Question: I'am trying to add some new features to my file-management system. But I get struck with the following. I have 3 folders (Source, Destination and Archive). Each of them has 3 sub-folders (A, B and C). Only the sub-folders in Source contain 1 or more files. These will be re-written (moved) in Destination or Archive (depends on some requirements).
The files in the sub-folders (A, B and C) in Source will only be rewritten to the sub-folders (A, B, and C) in Destination if:
1. They ARE the last created file AND if they are at least 120 seconds old.
If they the last created file but they at least 120 seconds old, they will be moved to the sub-folders (A, B, and C) in Archive.
If they the last created file and they at least 120 seconds old, they will stay in the current sub-folders (A, B, and C) in Source
During the re-writing process, the content of Power in the file will be multiplied by 10.
[ ]
This is the code I have, I get the following error: 'The filename, directory name, or volume label syntax is incorrect: ':''
Can someone help and tell what I'm doing wrong and why nothing is getting re-written/moved or deleted? Much appreciated!
'''
import os, os.path
import time
#Make source, destination and archive paths.
src = r'c:\data\AM\Desktop\Source'
dst = r'c:\data\AM\Desktop\Destination'
arc = r'c:\data\AM\Desktop\Archive'
os.chdir(src)
#Now we want to get the absolute paths of the files which will be used to re-write the files.
for root, subdirs, files in os.walk('.'):
src_path = os.path.join(src, root)
dst_path = os.path.join(dst, root)
arc_path = os.path.join(arc, root)
for f in files:
src_fpath = os.path.join(src_path, f)
dst_fpath = os.path.join(dst_path, f)
arc_fpath = os.path.join(arc_path, f)
#Get only the newest files inside the src_fpath and store it in newest_file_paths.
newest_file_paths = max(src_fpath, key=os.path.getctime)
#Now we start reading data from the old files, write it into the new files and delete the old files.
with open(src_fpath, 'r') as read1, open(dst_fpath, 'w') as write1, open(arc_fpath, 'w') as write2:
data = {
'Power': None,
}
for line in read1:
splitter = (ID, Item, Content, Status) = line.strip().split()
#If the file(s) ARE the last created file(s) AND if they are at least 120 seconds old. Rewrite in Destination and remove in Source.
if read1 == newest_file_paths and os.path.getctime(newest_file_paths) < time.time() - 120 and Item in data:
Content = str(int(Content) * 10)
write1.write(ID+' '+Item+' '+Content+' '+Status+'
')
write1.write(line)
os.remove(src_fpath)
#If the file(s) ARE NOT the last created file(s) but they ARE at least 120 seconds old. Rewrite in Archive and remove in Source
elif read1 == newest_file_paths and os.path.getctime(newest_file_paths) > time.time() - 120 and Item in data:
write2.write(line)
os.remove(src_fpath)
#If they ARE NOT the last created file and they ARE NOT at least 120 seconds old. Stay in Source.
else:
continue
'''
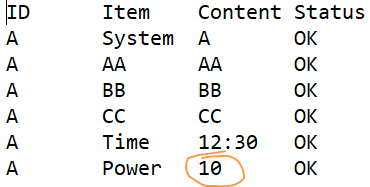
Answer: Something like this might get you started with what I mean in the comments:
'''
import os, os.path
import time
def rewrite(src_fpath, dst_fpath):
# Ensure the directory exists:
os.makedirs(os.path.dirname(dst_fpath), exist_ok=True)
with open(src_fpath, "r") as read1, open(dst_fpath, "w") as write1:
for line in read1:
(ID, Item, Content, Status) = line.strip().split()
Content = str(int(Content) * 10)
write1.write(ID + " " + Item + " " + Content + " " + Status + "
")
write1.write(line)
print("Wrote", dst_fpath, "based on", src_fpath)
# Uncomment this to actually remove the originals:
# os.remove(src_fpath)
def process(src_dir, dst_dir, arc_dir, max_age=120):
operations = []
for dirpath, dirnames, filenames in os.walk(src_dir):
if not filenames:
# Empty directory, skip
continue
rel_dir = os.path.relpath(dirpath, src_dir)
filename_to_ctime = {
filename: os.path.getctime(os.path.join(dirpath, filename))
for filename in filenames
}
newest_ctime = max(filename_to_ctime.values())
for filename, ctime in filename_to_ctime.items():
abspath = os.path.join(dirpath, filename)
age = time.time() - ctime
# TODO: is this logic correct?
if age >= max_age:
# Move file(s) with newest ctime to dst_dir, everything else to arc_dir
new_root = dst_dir if ctime == newest_ctime else arc_dir
new_path = os.path.join(new_root, rel_dir, filename)
operations.append(("rewrite", abspath, new_path))
else:
operations.append(("noop", abspath))
for operation, *args in operations:
print(operation, args)
if operation == "rewrite":
rewrite(args[0], args[1])
if __name__ == "__main__":
process(src_dir="./src", dst_dir="./dst", arc_dir="./arc")
'''
For instance, if I have a structure like
'''
|____src
| |____a
| | |____2.txt
| | |____1.txt
| |____b
| | |____5-old.txt
| | |____4.txt
| | |____3.txt
'''
where '5-old.txt' is artificially oldened,
the output is
'''
('rewrite', './src/a/1.txt', './arc/a/1.txt')
('rewrite', './src/a/2.txt', './dst/a/2.txt')
('rewrite', './src/b/3.txt', './arc/b/3.txt')
('rewrite', './src/b/4.txt', './dst/b/4.txt')
('noop', './src/b/5-old.txt')
'''